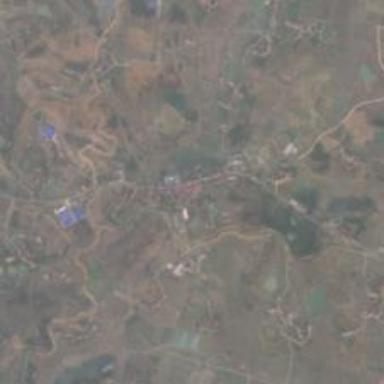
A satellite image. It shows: Township within town.